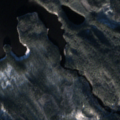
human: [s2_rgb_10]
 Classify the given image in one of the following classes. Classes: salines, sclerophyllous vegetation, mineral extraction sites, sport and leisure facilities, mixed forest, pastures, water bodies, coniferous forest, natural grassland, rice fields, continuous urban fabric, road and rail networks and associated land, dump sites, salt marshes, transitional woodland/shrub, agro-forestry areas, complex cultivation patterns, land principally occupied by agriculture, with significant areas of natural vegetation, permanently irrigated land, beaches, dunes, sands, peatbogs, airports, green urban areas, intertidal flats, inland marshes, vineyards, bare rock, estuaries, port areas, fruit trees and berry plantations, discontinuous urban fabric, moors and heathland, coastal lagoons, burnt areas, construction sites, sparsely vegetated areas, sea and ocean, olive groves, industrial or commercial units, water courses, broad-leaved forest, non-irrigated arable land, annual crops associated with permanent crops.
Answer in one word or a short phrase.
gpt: coniferous forest, mixed forest, water bodies